Question: If I have a table cell that's X pixels high, can I see what exactly makes it so - whether it's the height of a sibling '<td>' or it has a child 'div' somewhere with the height of X pixels?
Basically, I have  and I want to see why it's 172 pixels and not, say, 150. The height is never set explicitly in code.
Is there a browser extension somewhere that shows this kind of thing, and saves me the trouble of clicking through each child/sibling node to inspect it CSS?
Edit: I already know that most browsers have built-in DOM inspectors. However, not all CSS attributes are inherited or set directly on the element, as I've said in my first paragraph. I'd like to know if there is a better tool that shows the way an attribute is computed.
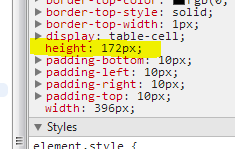
Answer: There is no easy way to narrow down which element is causing a parent element to change its height. Depending on the situation, it could be a direct style applied to the parent element, it could be one child, or many of the children combined. Most browsers have tools built-in or available via an Add-on that can help make the task of tracking down the problematic style easier, but not quite "easy."
- - - - - -
Note that in Firebug, when you have the selection tool enabled, it will outline the element under your cursor showing you on the page the how large the element is (as if you applied a 'border: 2px solid blue' style to it. It will also highlight the respective element in the HTML inspector so you know exactly which element you're dealing with. While this isn't going to magically say "oh hey, this particular element and style is the one giving you problems" it will help you get a clearer visual on the problem.